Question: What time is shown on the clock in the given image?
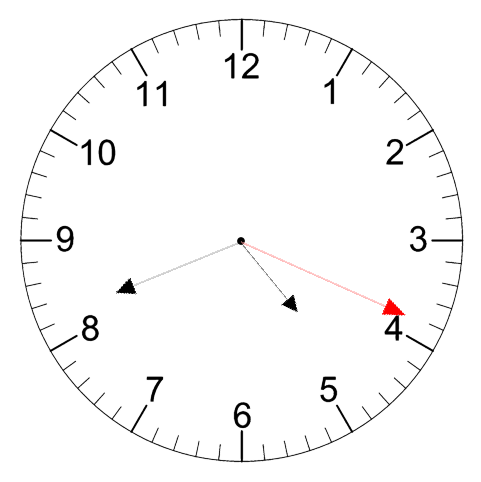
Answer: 04:41:19